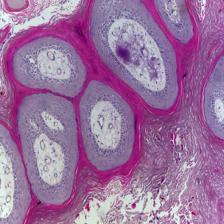
Diagnosis: OSCC